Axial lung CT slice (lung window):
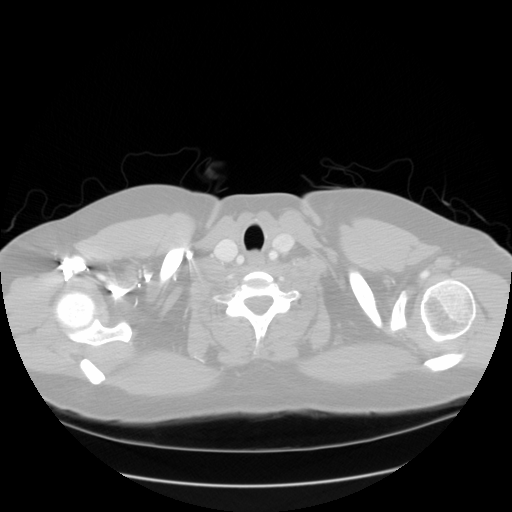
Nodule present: no